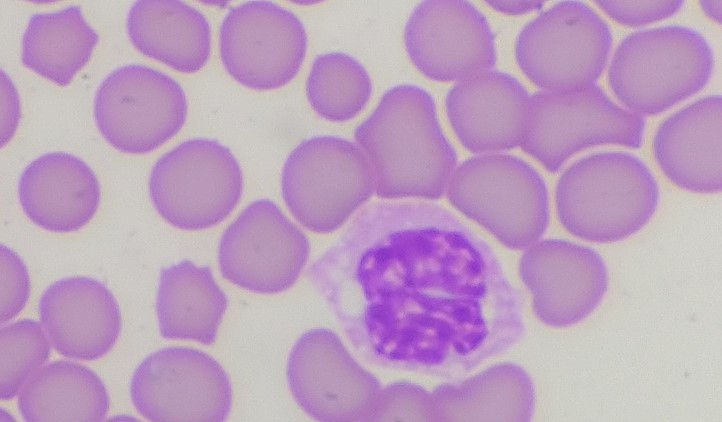
White blood cell type: Neutrophil